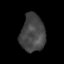
Tissue: skin
Cell type: Epithelial cells
Senescence score: 0.2721
Nuclear area (px): 894
Mean DAPI intensity: 69.093